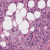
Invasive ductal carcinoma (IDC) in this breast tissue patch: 1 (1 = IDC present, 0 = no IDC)